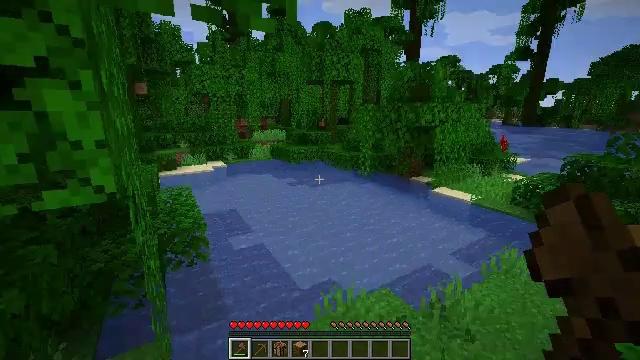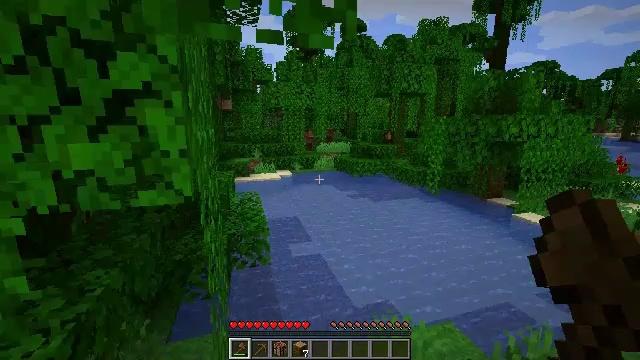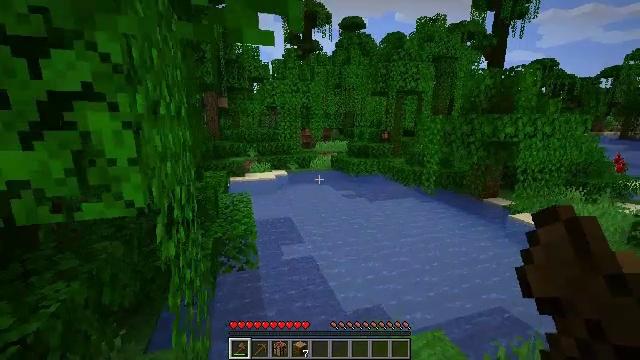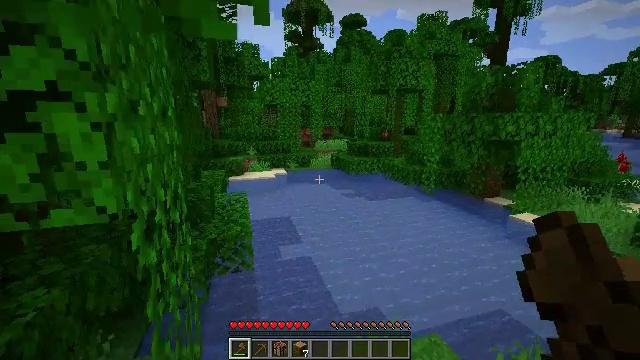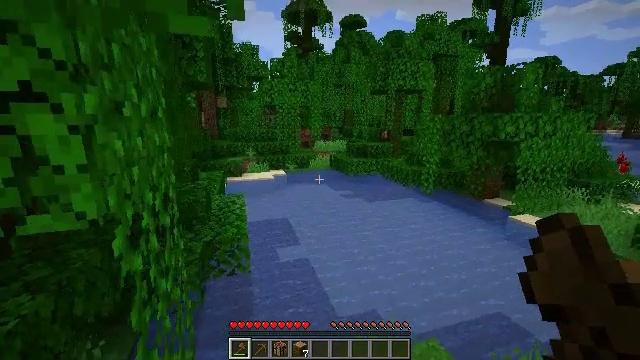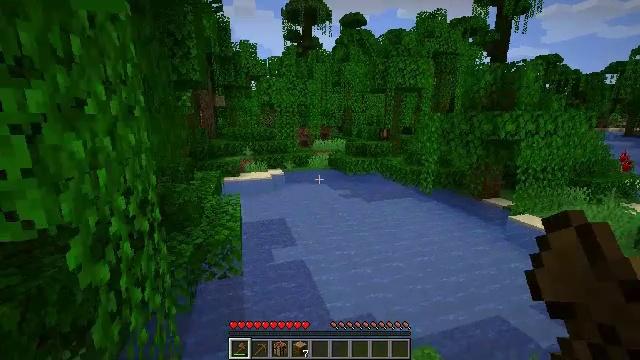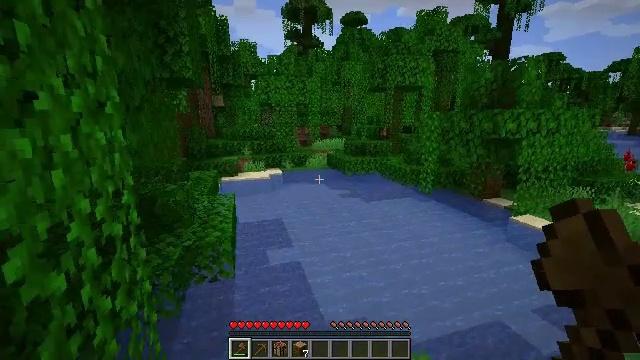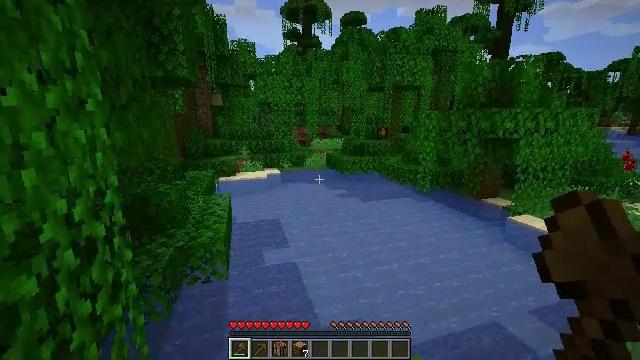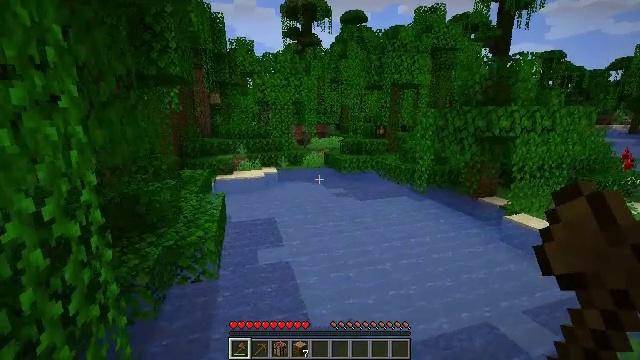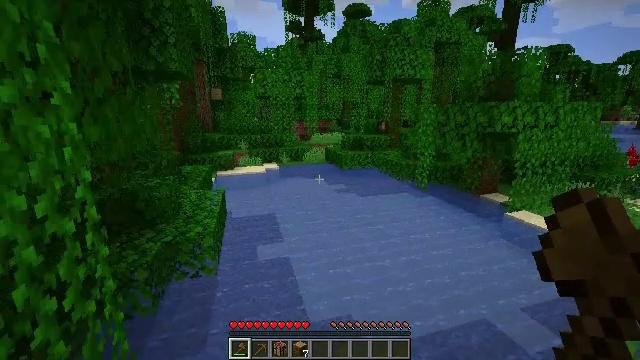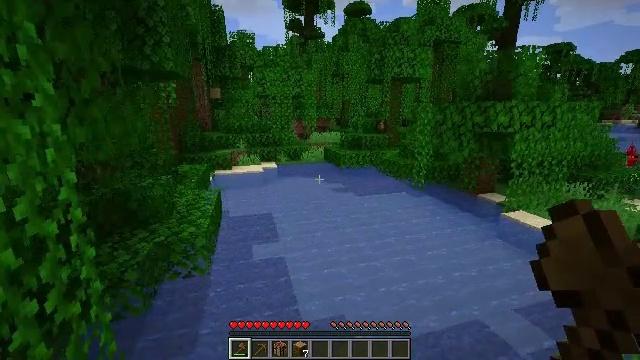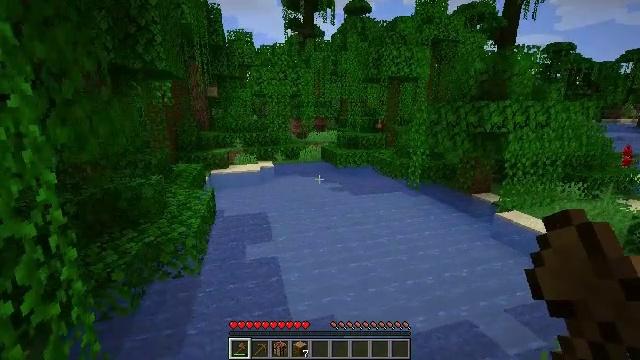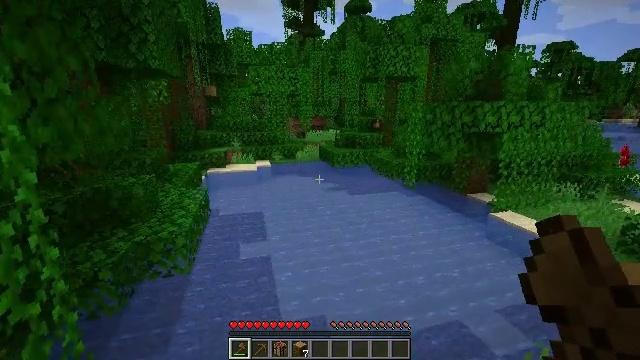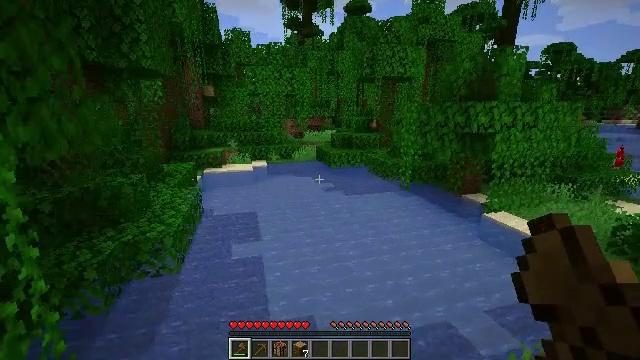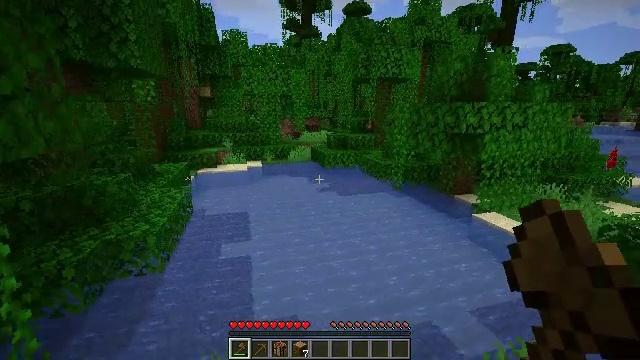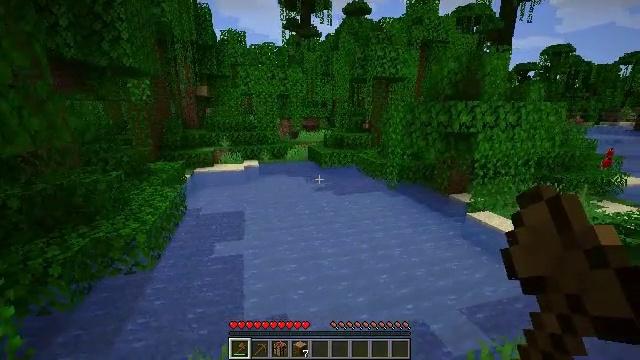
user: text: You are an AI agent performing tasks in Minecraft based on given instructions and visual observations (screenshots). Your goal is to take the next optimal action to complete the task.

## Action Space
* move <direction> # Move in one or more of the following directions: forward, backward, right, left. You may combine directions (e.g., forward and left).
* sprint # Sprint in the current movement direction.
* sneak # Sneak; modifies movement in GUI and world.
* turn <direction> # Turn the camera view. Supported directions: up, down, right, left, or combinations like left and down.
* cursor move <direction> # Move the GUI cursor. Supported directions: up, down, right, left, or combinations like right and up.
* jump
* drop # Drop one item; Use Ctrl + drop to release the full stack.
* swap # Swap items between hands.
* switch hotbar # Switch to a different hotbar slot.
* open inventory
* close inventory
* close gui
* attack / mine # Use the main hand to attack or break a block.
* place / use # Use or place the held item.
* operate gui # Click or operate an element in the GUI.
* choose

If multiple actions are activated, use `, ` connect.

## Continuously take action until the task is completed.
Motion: motion action
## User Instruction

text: Mine the cocoa pods for beans.
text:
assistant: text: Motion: move forward and move right, turn left and up
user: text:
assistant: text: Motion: move forward and move right
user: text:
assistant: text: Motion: move forward and move right
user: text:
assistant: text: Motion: move forward and move right
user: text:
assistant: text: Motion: move forward and move right
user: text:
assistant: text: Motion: move forward and move right
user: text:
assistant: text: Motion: move right
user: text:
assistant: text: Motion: move right
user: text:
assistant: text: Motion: move right
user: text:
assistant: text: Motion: move right
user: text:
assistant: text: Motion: move right
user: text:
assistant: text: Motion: move right
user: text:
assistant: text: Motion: move right
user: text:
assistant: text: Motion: move right
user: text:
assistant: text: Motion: move right
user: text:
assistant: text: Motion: move forward and move right, turn right and down
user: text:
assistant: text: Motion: move forward and move right, turn right and down
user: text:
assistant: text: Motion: move forward and move right, turn right and down
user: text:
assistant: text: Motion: move forward and move right, turn left
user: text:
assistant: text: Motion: move forward, turn left
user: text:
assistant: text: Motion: move forward, turn right and down
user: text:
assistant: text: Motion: move forward and move left
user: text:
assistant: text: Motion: move forward and move left
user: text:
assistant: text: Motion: move forward and move left
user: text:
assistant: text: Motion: move forward and move left
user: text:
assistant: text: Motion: move forward and move left, turn right
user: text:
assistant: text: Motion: move forward and move left, turn right and up
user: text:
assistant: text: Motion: move forward and move left, turn right
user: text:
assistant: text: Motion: move forward, turn right and up
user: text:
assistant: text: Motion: move forward